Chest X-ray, PA view. Patient: 50 years old, sex F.
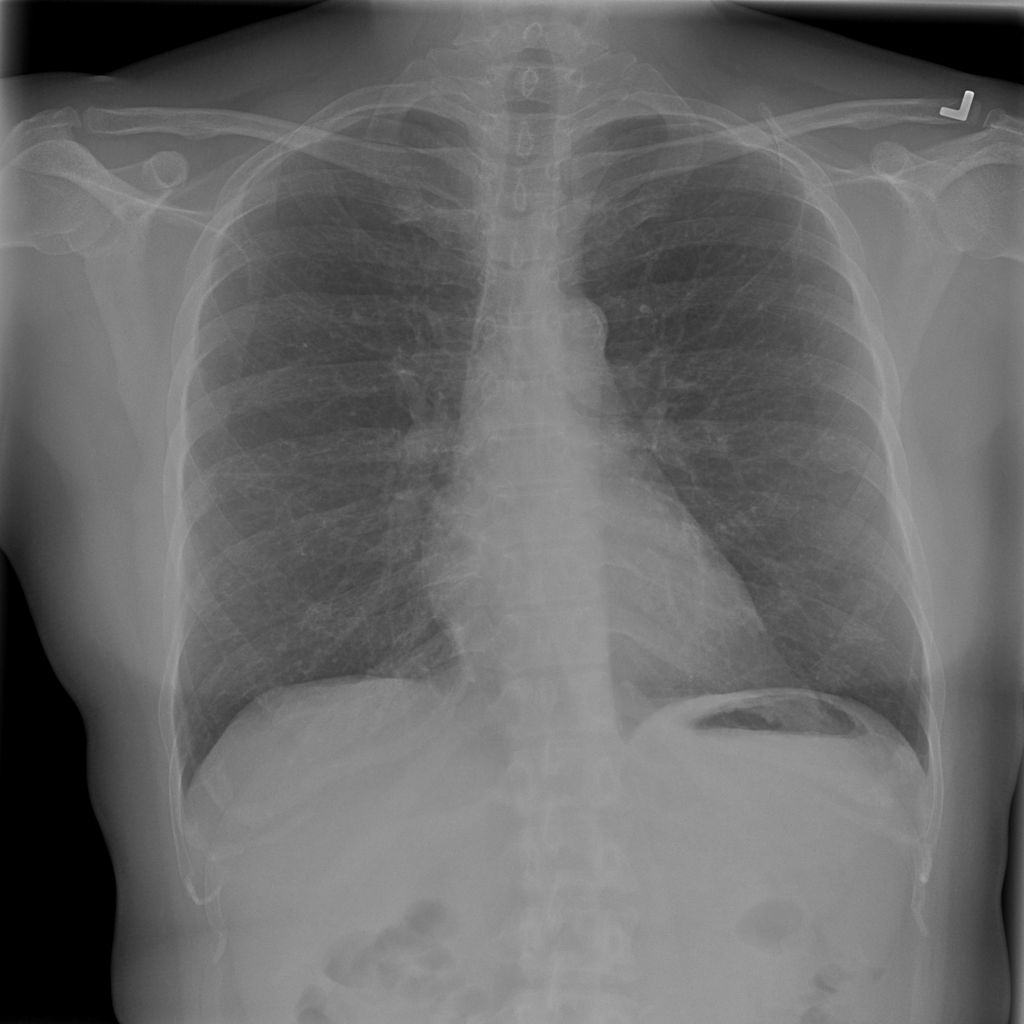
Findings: No Finding